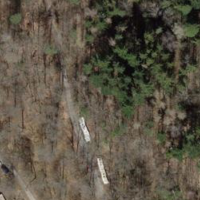
EUNIS habitat code: 41
Species observed at this site:
Melittis melissophyllum